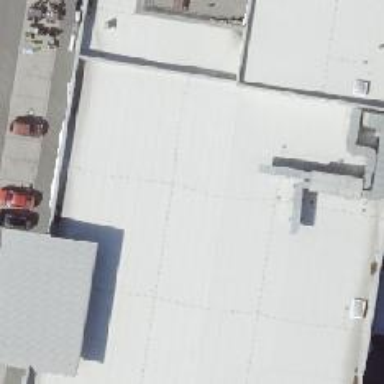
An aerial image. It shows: Furniture shop.